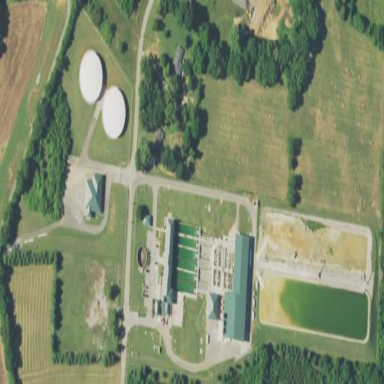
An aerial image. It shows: View of wastewater plant.